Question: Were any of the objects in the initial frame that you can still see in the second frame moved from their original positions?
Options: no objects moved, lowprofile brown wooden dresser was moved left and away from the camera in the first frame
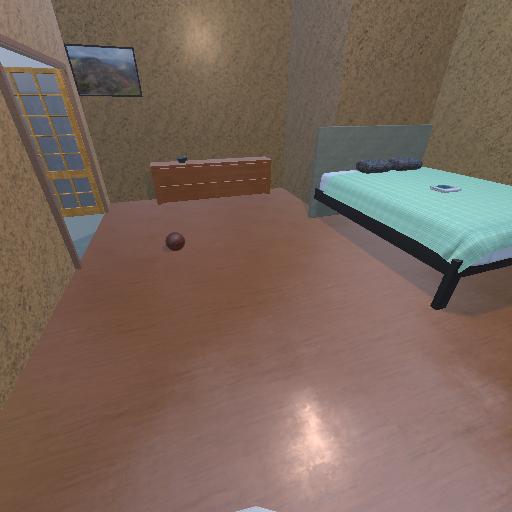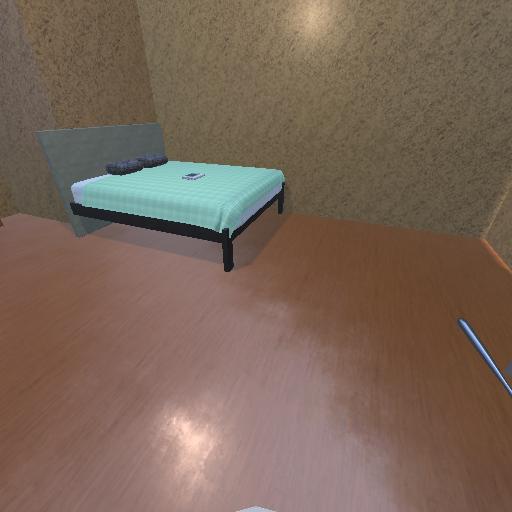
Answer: no objects moved